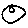
Label: moon